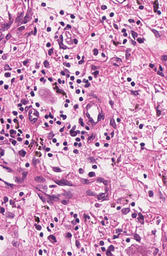
Tumor epithelial tissue: no
Tumor-associated stroma tissue: yes
Normal tissue: no